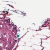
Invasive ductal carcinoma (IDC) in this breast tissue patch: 0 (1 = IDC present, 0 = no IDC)